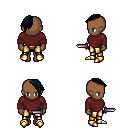
a pixel art fantasy rpg character, female body template, human, dark skin, maroon long-sleeve shirt, gold greaves, raven long mohawk hairstyle, gold boots, dagger, four views (front, back, left, right), 2x2 character sprite sheet, small pixel art, hard edges, no anti-aliasing